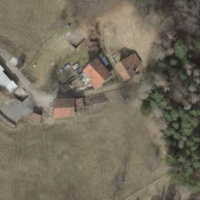
EUNIS habitat code: 43
Species observed at this site:
Ajuga reptans